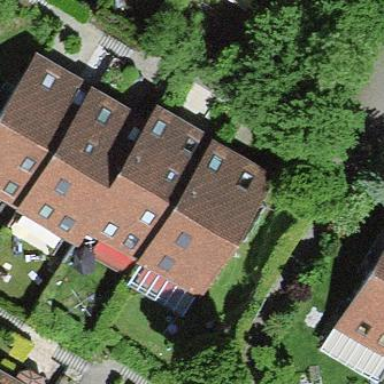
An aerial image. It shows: House with gabled roof oriented across.